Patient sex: M
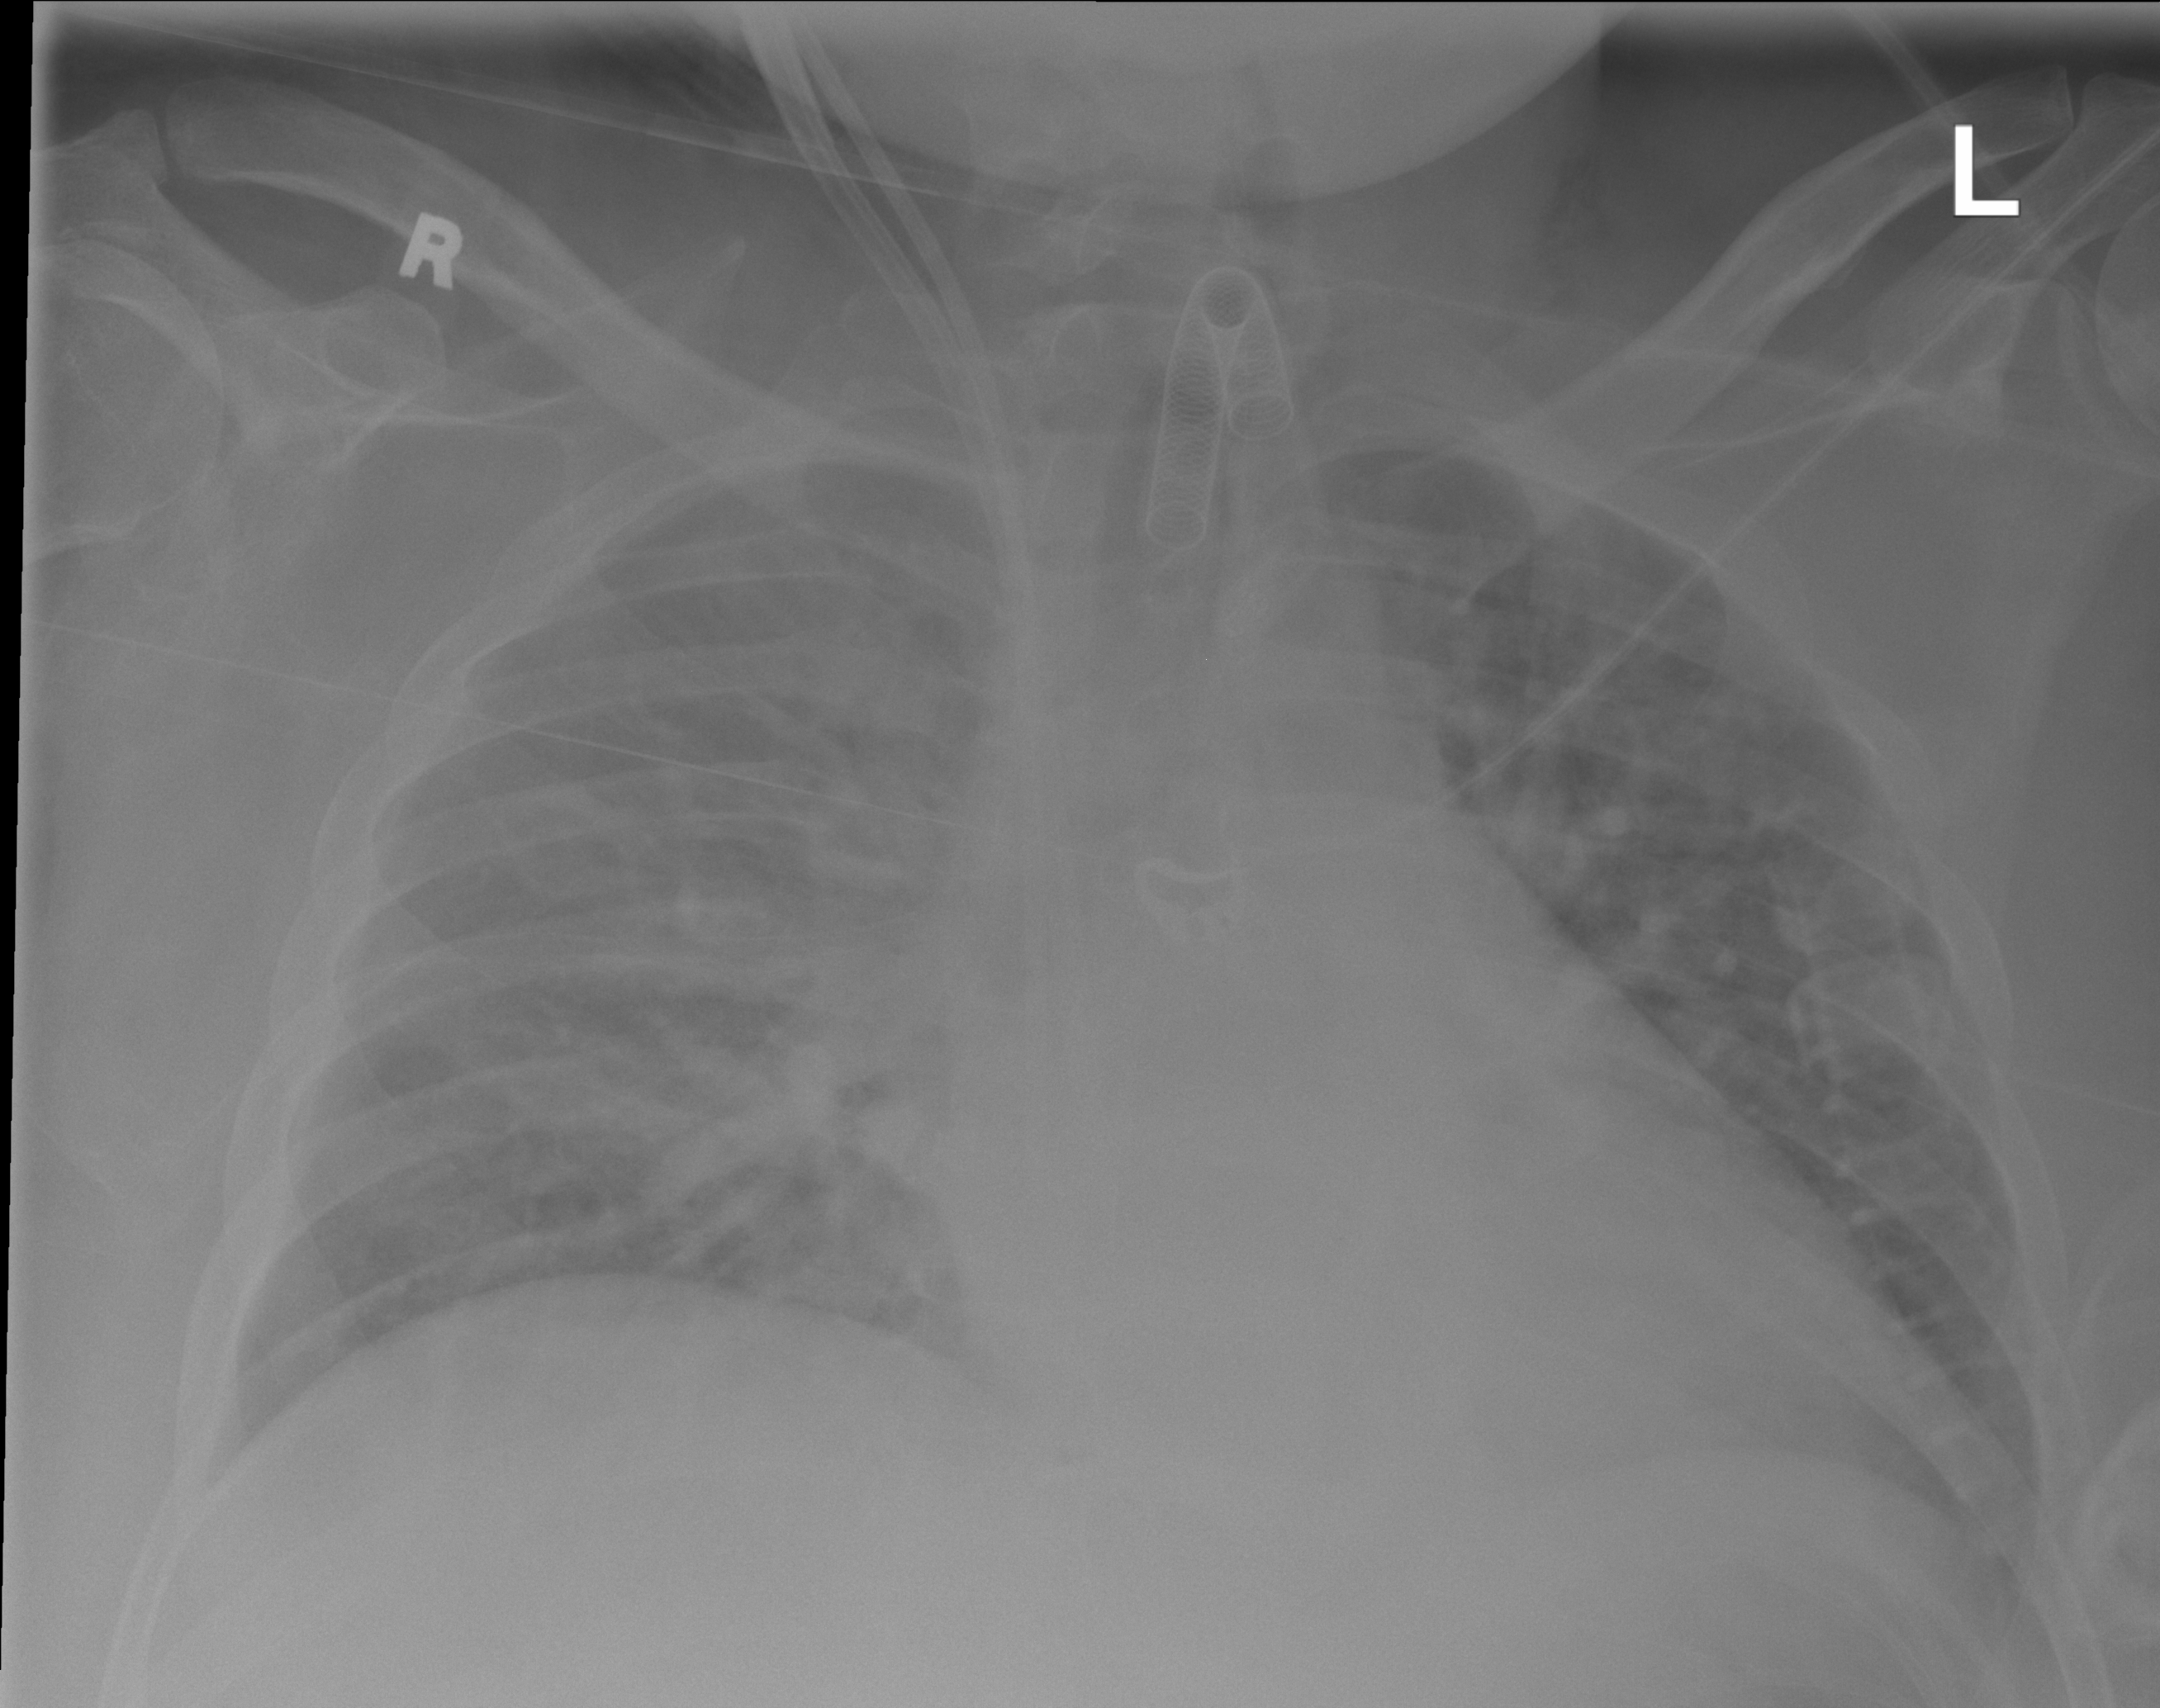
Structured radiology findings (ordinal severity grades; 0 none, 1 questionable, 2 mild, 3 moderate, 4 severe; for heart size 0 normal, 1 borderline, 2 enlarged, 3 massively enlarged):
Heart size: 2
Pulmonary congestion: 2
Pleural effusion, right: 0
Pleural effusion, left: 0
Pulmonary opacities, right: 2
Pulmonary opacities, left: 1
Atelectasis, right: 2
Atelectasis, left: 0